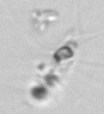
Label: Chaetoceros_socialis